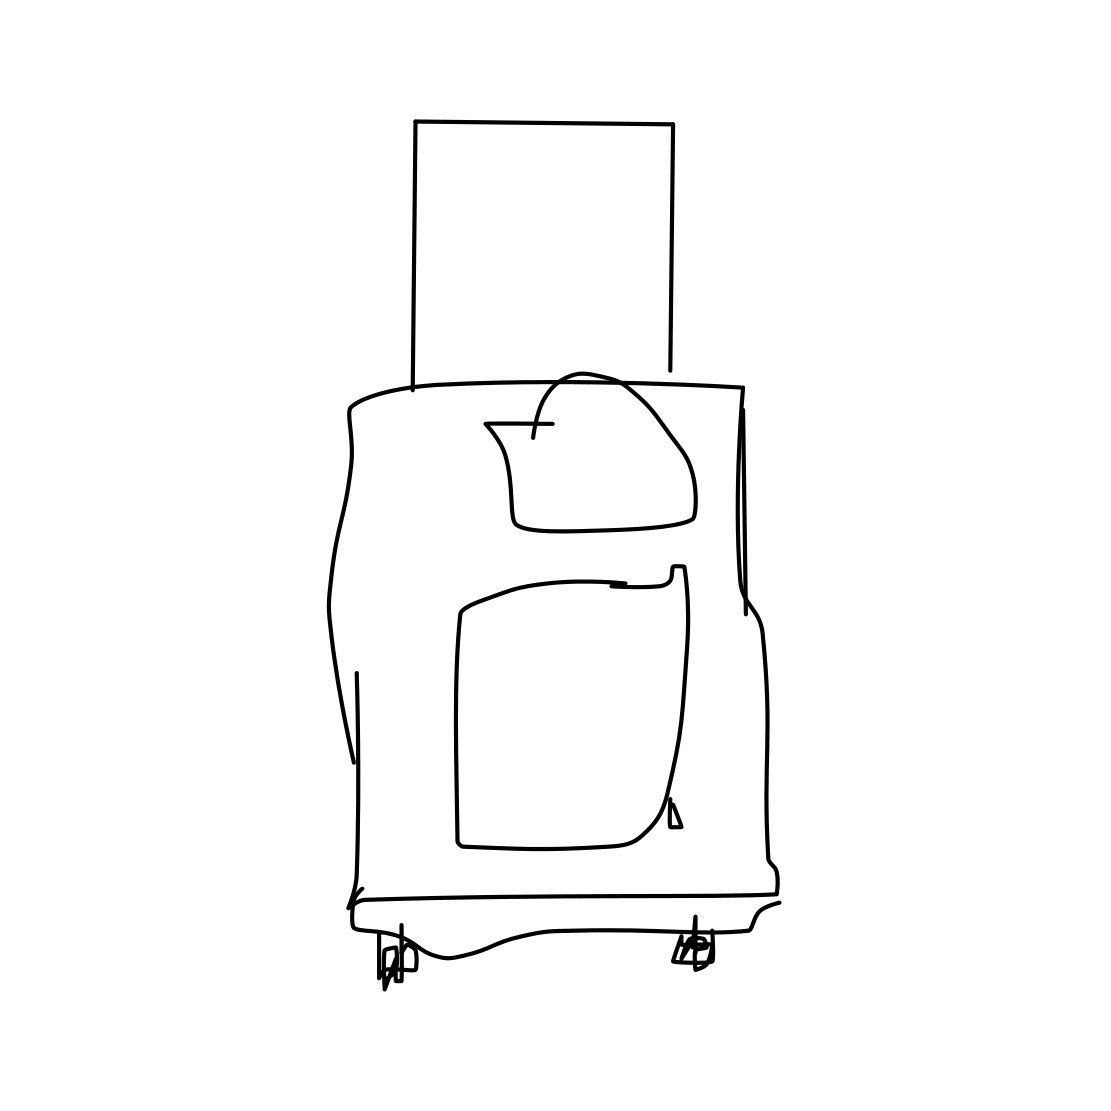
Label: suitcase